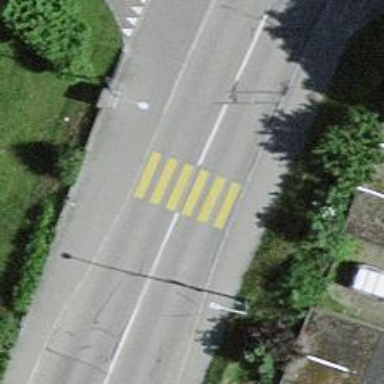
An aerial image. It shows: Zebra crossing on the road.